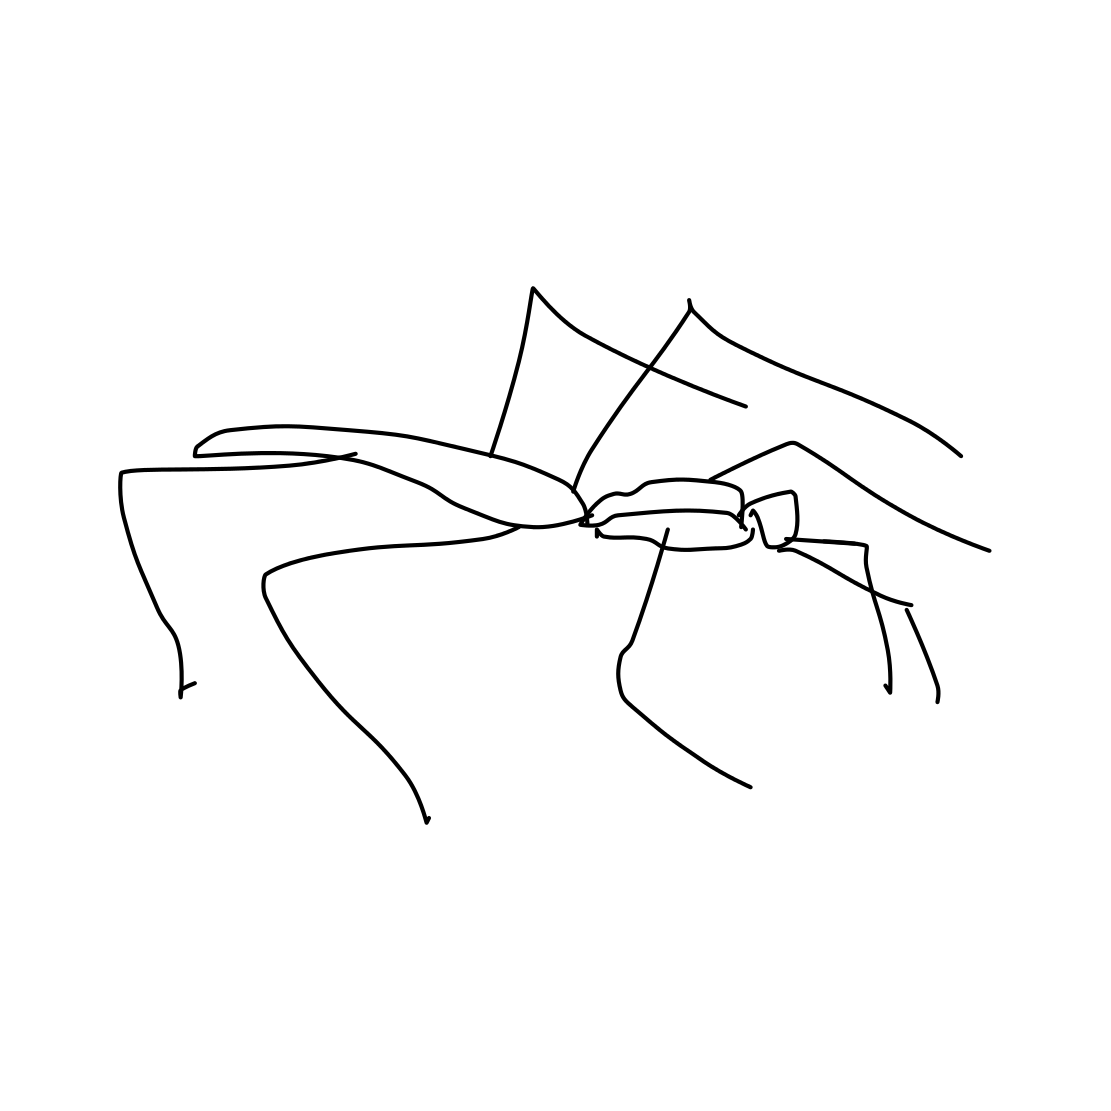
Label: mosquito